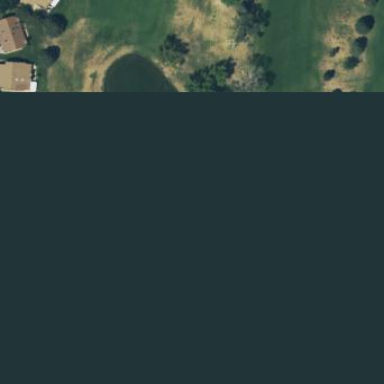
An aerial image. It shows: Mowed grass area used as golf fairway.